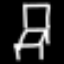
Label: chair